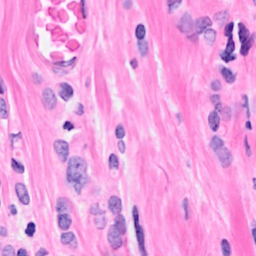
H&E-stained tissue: Breast